【题型】解答题　【知识点】平面几何　【难度】easy
已知梯形 \(ABCD\) 中，\(AD \parallel BC\)，\(\angle ABC=90^\circ\)，\(AD=a\)，\(BC=2a\)，\(\angle DCB=60^\circ\)，在平面 \(ABCD\) 内，过点 \(C\) 作 \(l \perp CB\)，以 \(l\) 为轴将梯形 \(ABCD\) 旋转一周，求旋转体的表面积；
【解答】
\textbf{【解析】} 如题图所示，所得几何体为一个圆柱除去一个圆锥；

在直角梯形 \(ABCD\) 中，\(AD=a\)，\(BC=2a\)，

\[
AB=(2a-a)\tan 60^\circ=\sqrt{3}a,\quad DC=\frac{2a-a}{\cos 60^\circ}=2a.
\]

又 \(DD'=DC=2a\)，

\[
\begin{split}
\therefore S_{\text{表}} &= S_{\text{圆环}} + S_{\text{圆柱侧}} + S_{\text{圆}C} + S_{\text{圆锥侧}} \\
&= \left[\pi\cdot(2a)^2 - \pi a^2\right] + 2\pi\cdot 2a\cdot\sqrt{3}a + \pi\cdot(2a)^2 + \pi\cdot a\cdot 2a \\
&= (9+4\sqrt{3})\pi a^2.
\end{split}
\]
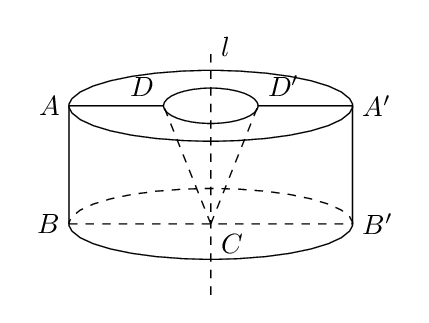